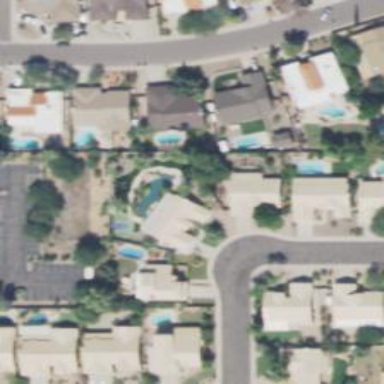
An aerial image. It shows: Outdoor swimming pool located on leisure land.